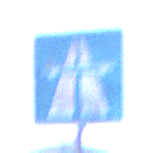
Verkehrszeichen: Autobahn
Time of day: SunriseSunset
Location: Outdoor (Urban)
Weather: Overcast
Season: NotSpecified
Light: Natural